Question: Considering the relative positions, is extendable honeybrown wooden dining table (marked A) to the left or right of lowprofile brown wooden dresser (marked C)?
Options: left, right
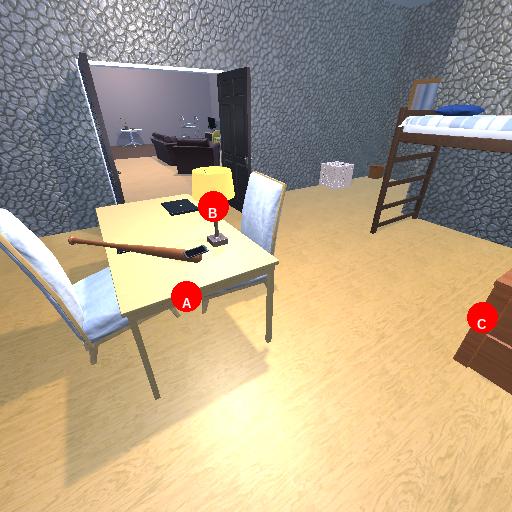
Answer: left